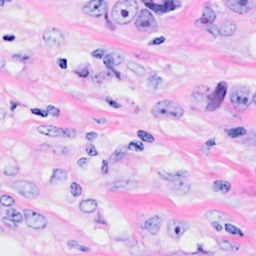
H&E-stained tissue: Breast